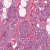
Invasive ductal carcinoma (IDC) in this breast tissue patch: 1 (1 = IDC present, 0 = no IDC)